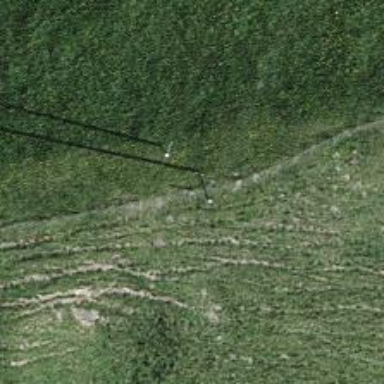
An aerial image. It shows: Power pole.